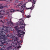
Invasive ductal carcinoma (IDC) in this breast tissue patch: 1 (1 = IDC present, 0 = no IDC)